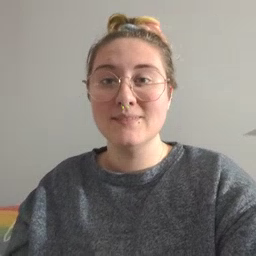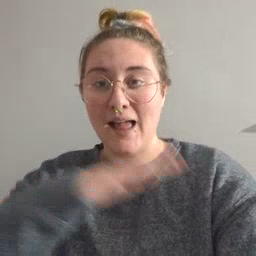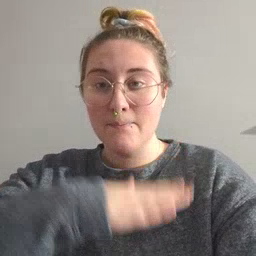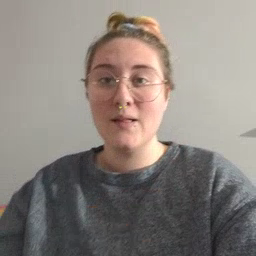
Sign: table